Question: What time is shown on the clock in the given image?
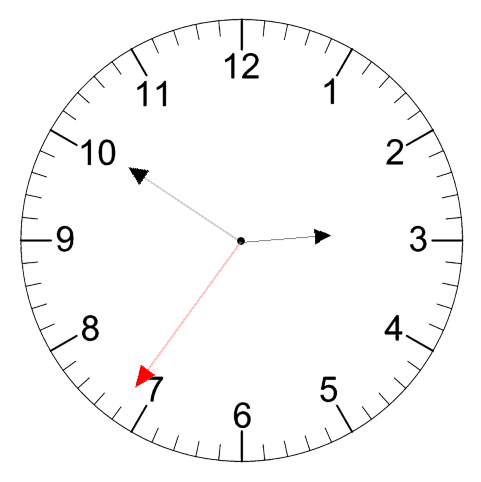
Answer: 02:50:36